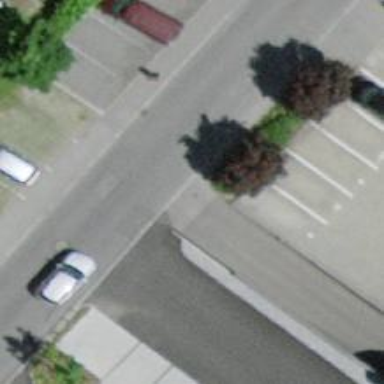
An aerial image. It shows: Residential road with asphalt surface. There is asphalt sidewalk on the right side.